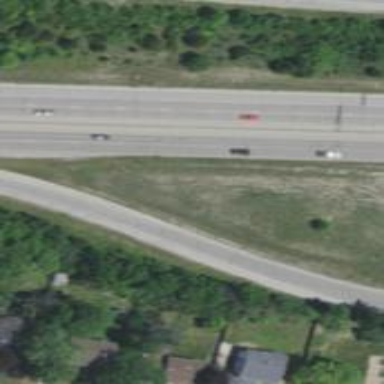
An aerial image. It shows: Trunk link highway.